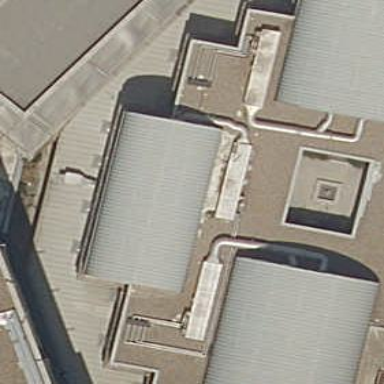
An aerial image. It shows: Hospital building.